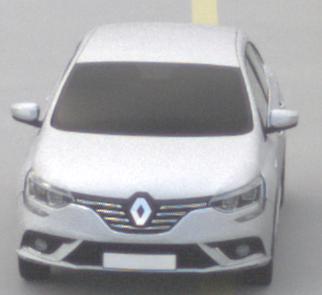
Make: Renault
Model: Mégane ENERGY TCe 100
Detailed model: Mégane (IV)
Model produced from: 2016/03
Model produced until: 2018/08
Doors: 5
Color: white
Road condition: dry road
Daytime: midday
Contrast: low contrast